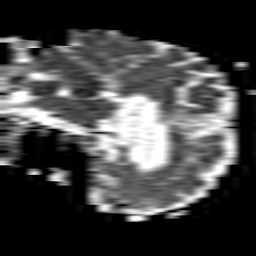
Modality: ADC
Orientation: sagittal
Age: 82
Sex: male
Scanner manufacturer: philips
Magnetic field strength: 1.5 T
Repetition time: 3.393 s
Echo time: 0.06922 s